【题型】解答题　【知识点】立体几何　【难度】medium
如图，在三棱柱 $ABC - A_1B_1C_1$ 中，$AB \perp AC$，$AB = AC$，$AA_1 = 2AB$，点 $A_1$ 在底面 $ABC$ 的射影为 $BC$ 的中点 $O$，点 $M$ 为 $B_1C_1$ 的中点．

(1) 求证：$A_1M \perp$ 平面 $A_1BC$；

(2) 求异面直线 $A_1O$ 和 $B_1C_1$ 夹角的大小；

(3) 设点 $P$ 为底面 $ABC$ 内（包括边界）的动点，且 $B_1P \parallel$ 平面 $A_1MC$，若点 $P$ 的轨迹长度为 $\sqrt{2}$，求三棱柱 $ABC - A_1B_1C_1$ 的侧面积．
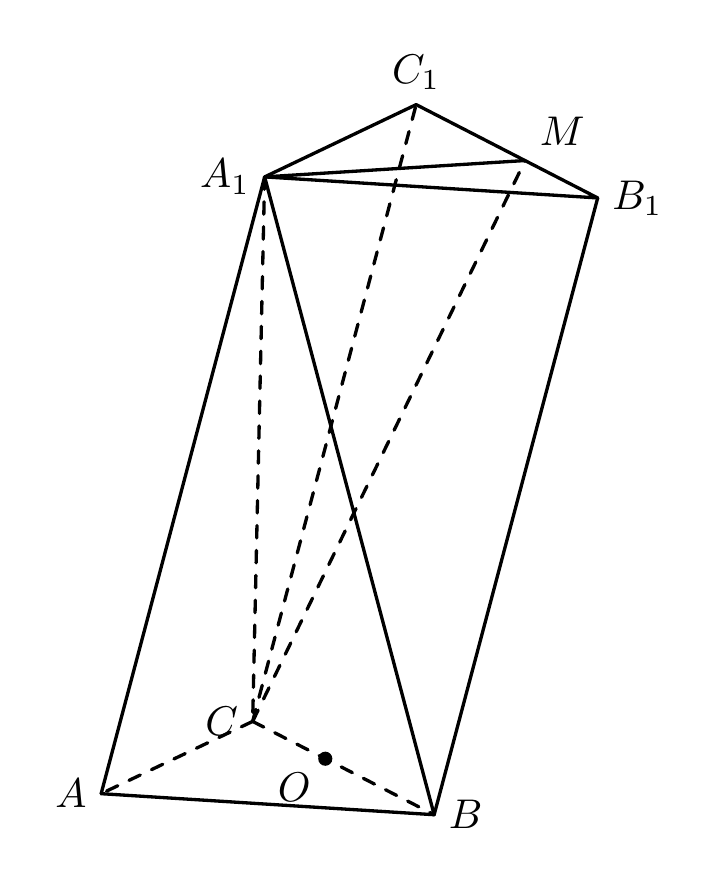
【解答】
\noindent \textbf{【答案】}
(1) 证明见解析；

(2) $90^\circ$；

(3) $8\sqrt{2}+4\sqrt{15}$。

\vspace{1em}
\noindent \textbf{【分析】}
(1) 连接 $AO, MO, A_1O$，可证 $AO \perp$ 平面 $A_1BC$，根据平行关系可得 $A_1M \parallel AO$，进而可得结果。

(2) 根据给定条件，利用几何法求出直线 $A_1O$ 和 $B_1C_1$ 夹角。

(3) 根据面面平行分析可知：点 $P$ 的轨迹为线段 $AO$，结合题中的长度关系运算求解。

\vspace{1em}
\noindent \textbf{【详解】}
(1) 在三棱柱 $ABC - A_1B_1C_1$ 中，连接 $AO, MO, A_1O$，

由 $AB = AC$，$O$ 为 $BC$ 的中点，得 $AO \perp BC$，

又 $A_1O \perp$ 平面 $ABC$，且 $AO, BC \subset$ 平面 $ABC$，则 $AO \perp A_1O$，$BC \perp A_1O$，

由 $BC \cap A_1O = O$，$BC, A_1O \subset$ 平面 $A_1BC$，得 $AO \perp$ 平面 $A_1BC$，

在 $\square BCC_1B_1$ 中，$O, M$ 分别为 $BC, B_1C_1$ 的中点，则 $OM \parallel CC_1$，$OM = CC_1$，

而 $AA_1 \parallel CC_1$，$AA_1 = CC_1$，则 $OM \parallel AA_1$，$OM = AA_1$，

即四边形 $AOMA_1$ 为平行四边形，则 $A_1M \parallel AO$，

所以 $A_1M \perp$ 平面 $A_1BC$。

\vspace{1em}
(2) 在三棱柱 $ABC - A_1B_1C_1$ 中，$B_1C_1 \parallel BC$，

由 (1) 知，$BC \perp A_1O$，则 $B_1C_1 \perp A_1O$，

所以异面直线 $A_1O$ 和 $B_1C_1$ 夹角的大小为 $90^\circ$。

\vspace{1em}
(3) 连接 $AB_1, OB_1$，

由 (1) 可知：$A_1M \parallel AO$，且 $A_1M \subset$ 平面 $A_1MC$，$AO \not\subset$ 平面 $A_1MC$，则 $AO \parallel$ 平面 $A_1MC$，

在平行四边形 $BCC_1B_1$ 中，$O, M$ 分别为 $BC, B_1C_1$ 的中点，则 $OC \parallel MB_1$，$OC = MB_1$，

四边形 $COB_1M$ 为平行四边形，$CM \parallel OB_1$，且 $CM \subset$ 平面 $A_1MC$，$OB_1 \not\subset$ 平面 $A_1MC$，

于是 $OB_1 \parallel$ 平面 $A_1MC$，且 $AO \cap OB_1 = O$，$AO, OB_1 \subset$ 平面 $AB_1O$，所以平面 $A_1MC \parallel$ 平面 $AB_1O$，

且平面 $AB_1O \cap$ 平面 $ABC = AO$，则点 $P$ 的轨迹为线段 $AO$，即 $AO = \sqrt{2}$，

由 $AB \perp AC$，$AB = AC$，$O$ 为 $BC$ 的中点，得 $AB = AC = 2$，$BC = 2\sqrt{2}$，

$AA_1 = 2AB = 4$，且 $BCC_1B_1$ 为矩形，则 $S_{BCC_1B_1} = 4 \times 2\sqrt{2} = 8\sqrt{2}$，

在 $\triangle AA_1B$ 中，$A_1B = A_1A = 4$，则 $AB$ 边上的高 $h = \sqrt{4^2 - 1^2} = \sqrt{15}$，

可得 $S_{ABB_1A_1} = S_{ACC_1A_1} = 2 \times \sqrt{15} = 2\sqrt{15}$，

所以三棱柱 $ABC - A_1B_1C_1$ 的侧面积 $8\sqrt{2} + 2 \times 2\sqrt{15} = 8\sqrt{2} + 4\sqrt{15}$。

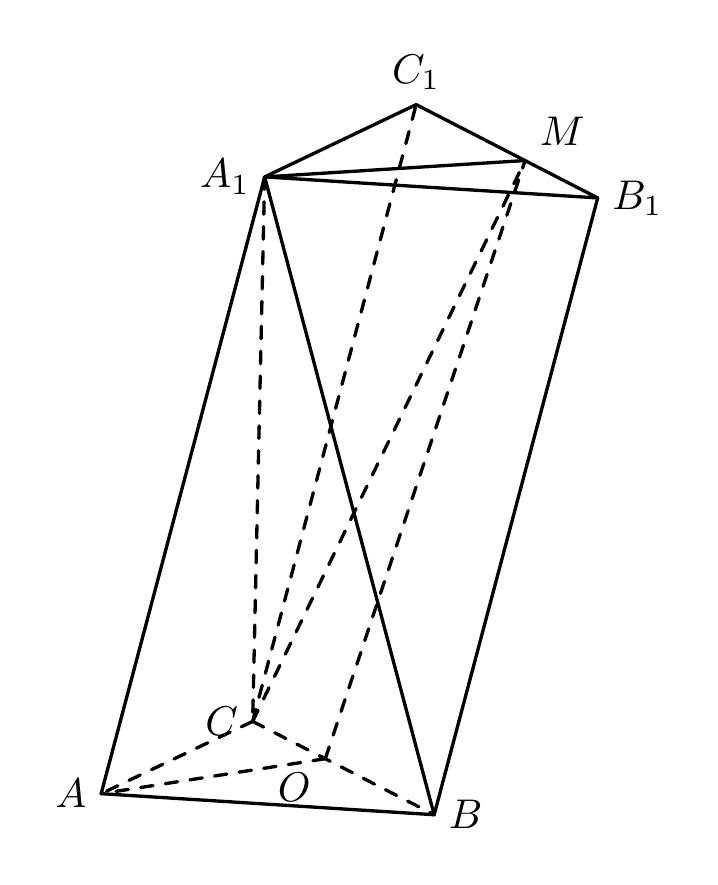
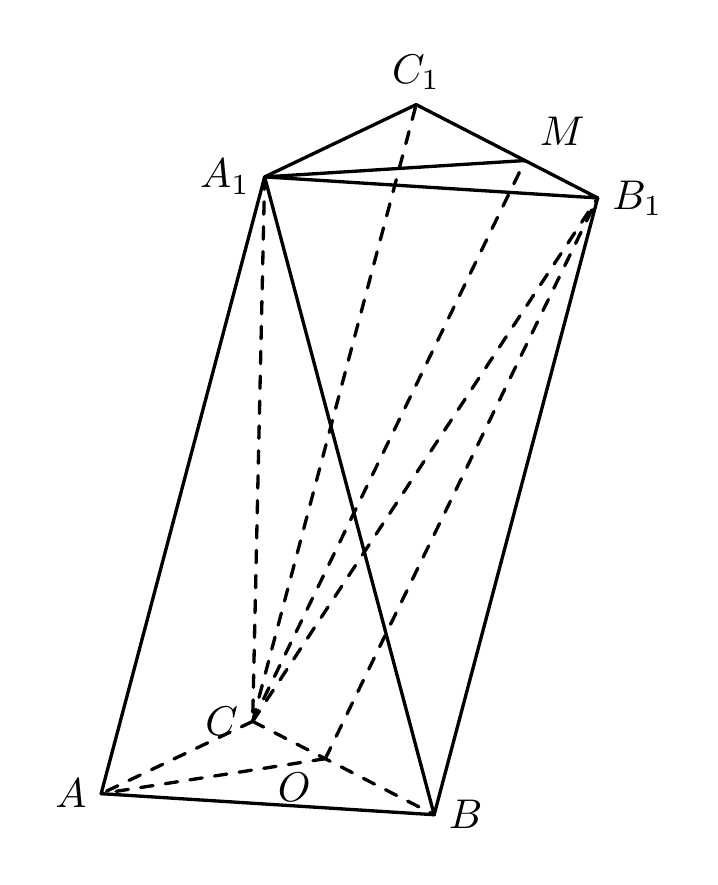